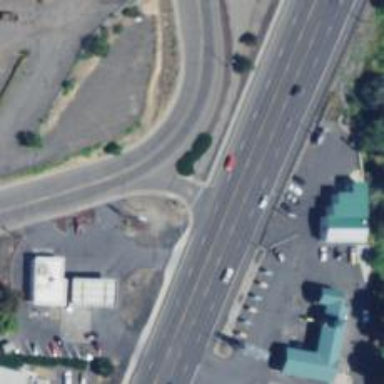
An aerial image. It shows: Tertiary link road with asphalt surface.